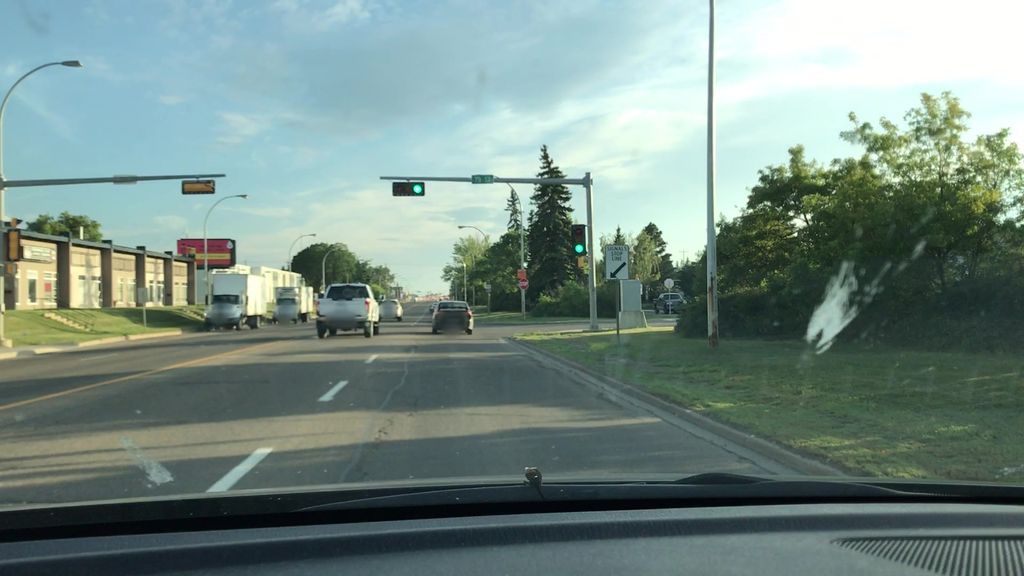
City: edmonton